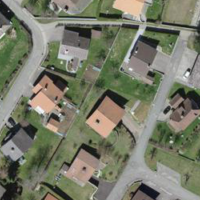
EUNIS habitat code: 54
Species observed at this site:
Salvia pratensis